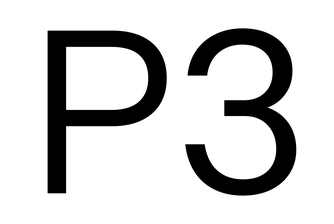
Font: InstrumentSans_Regular